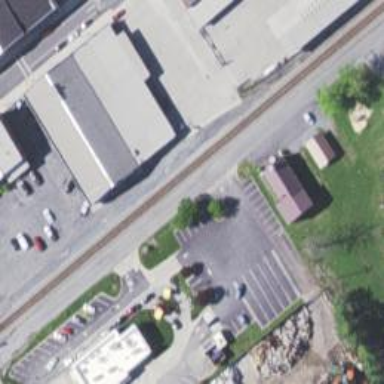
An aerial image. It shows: Railway siding with rails.